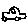
Label: car